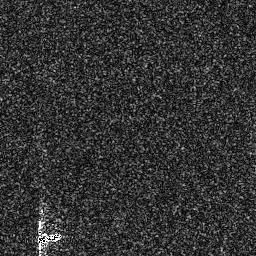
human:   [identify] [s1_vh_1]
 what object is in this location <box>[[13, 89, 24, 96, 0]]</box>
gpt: <ref>1 small ship at the bottom left</ref>